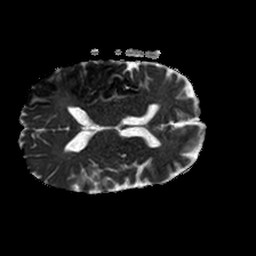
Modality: ADC
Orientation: axial
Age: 57
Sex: male
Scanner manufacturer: philips
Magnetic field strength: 1.5 T
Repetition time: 3.4 s
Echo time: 0.06922 s